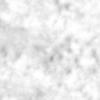
Label: no_change